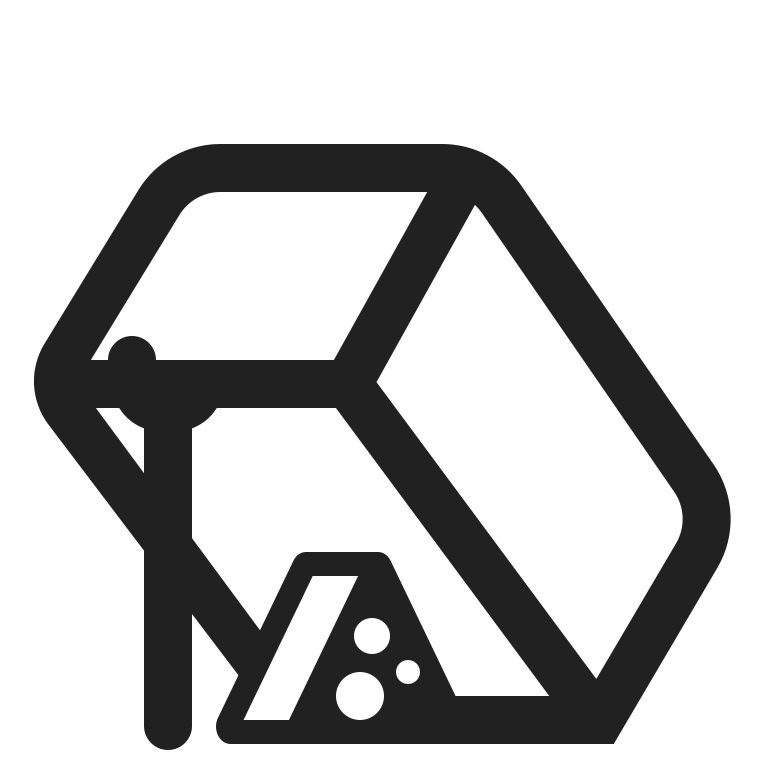
mouse trap high contrast